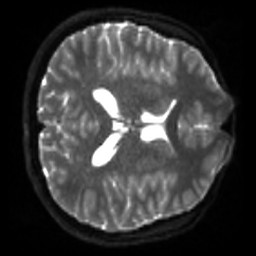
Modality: sbref
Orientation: axial
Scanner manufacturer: siemens
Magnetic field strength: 3 T
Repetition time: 4 s
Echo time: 0.0594 s